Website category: sports
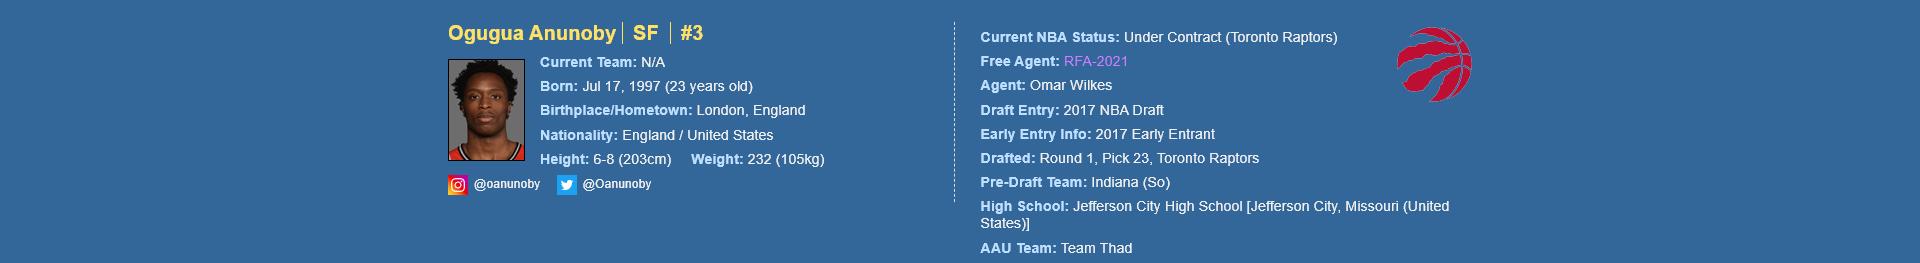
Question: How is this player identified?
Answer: Ogugua Anunoby

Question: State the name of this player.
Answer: Ogugua Anunoby

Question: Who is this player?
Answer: Ogugua Anunoby

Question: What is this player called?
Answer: Ogugua Anunoby

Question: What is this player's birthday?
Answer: Jul 17, 1997

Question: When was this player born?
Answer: Jul 17, 1997

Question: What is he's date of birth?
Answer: Jul 17, 1997

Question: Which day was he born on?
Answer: Jul 17, 1997

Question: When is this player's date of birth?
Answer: Jul 17, 1997

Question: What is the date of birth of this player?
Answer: Jul 17, 1997

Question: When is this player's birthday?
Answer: Jul 17, 1997

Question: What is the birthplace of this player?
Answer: London, England

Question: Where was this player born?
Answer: London, England

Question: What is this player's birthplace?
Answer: London, England

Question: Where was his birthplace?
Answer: London, England

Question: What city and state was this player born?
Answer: London, England

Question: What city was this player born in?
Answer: London, England

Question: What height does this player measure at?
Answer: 6-8 (203cm)

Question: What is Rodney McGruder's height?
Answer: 6-8 (203cm)

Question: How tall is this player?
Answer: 6-8 (203cm)

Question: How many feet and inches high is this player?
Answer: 6-8 (203cm)

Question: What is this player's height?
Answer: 6-8 (203cm)

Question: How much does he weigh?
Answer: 232 (105kg)

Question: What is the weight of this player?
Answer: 232 (105kg)

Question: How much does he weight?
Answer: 232 (105kg)

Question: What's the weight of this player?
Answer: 232 (105kg)

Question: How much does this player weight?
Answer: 232 (105kg)

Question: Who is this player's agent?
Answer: Omar Wilkes

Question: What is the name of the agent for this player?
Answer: Omar Wilkes

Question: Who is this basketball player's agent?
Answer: Omar Wilkes

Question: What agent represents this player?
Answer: Omar Wilkes

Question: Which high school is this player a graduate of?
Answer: Jefferson City High School

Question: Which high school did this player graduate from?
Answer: Jefferson City High School

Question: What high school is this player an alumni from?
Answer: Jefferson City High School

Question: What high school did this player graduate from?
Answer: Jefferson City High School

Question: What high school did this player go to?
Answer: Jefferson City High School

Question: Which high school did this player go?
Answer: Jefferson City High School